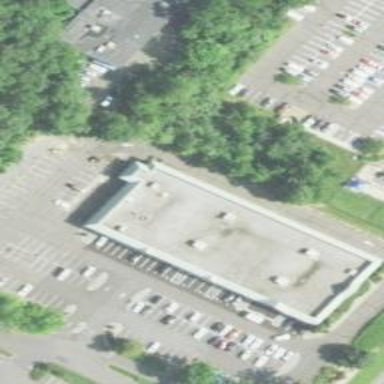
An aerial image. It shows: Department store building.